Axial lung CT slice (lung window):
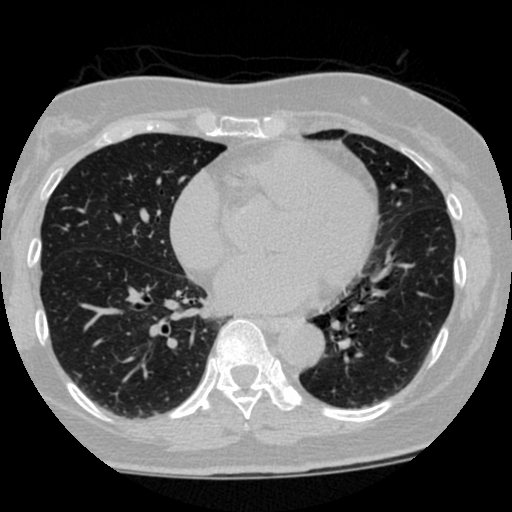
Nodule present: no